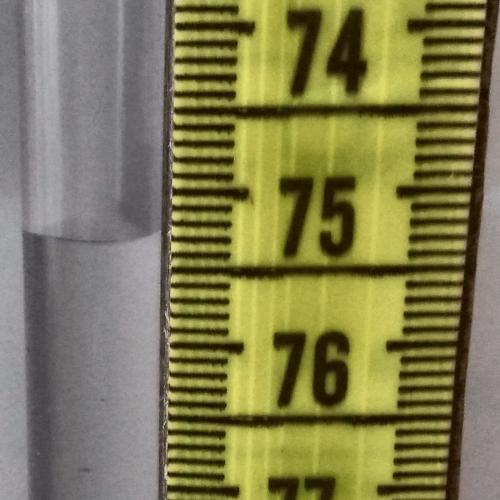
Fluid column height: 75.3 cm